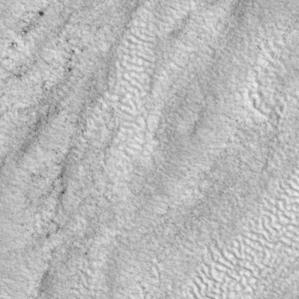
Label: non_frost